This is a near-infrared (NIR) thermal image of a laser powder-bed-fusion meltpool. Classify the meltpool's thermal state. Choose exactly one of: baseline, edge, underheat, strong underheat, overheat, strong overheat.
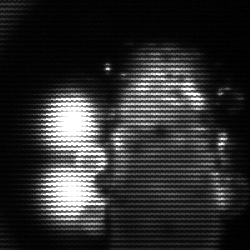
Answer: strong underheat